Question: What does the text say?
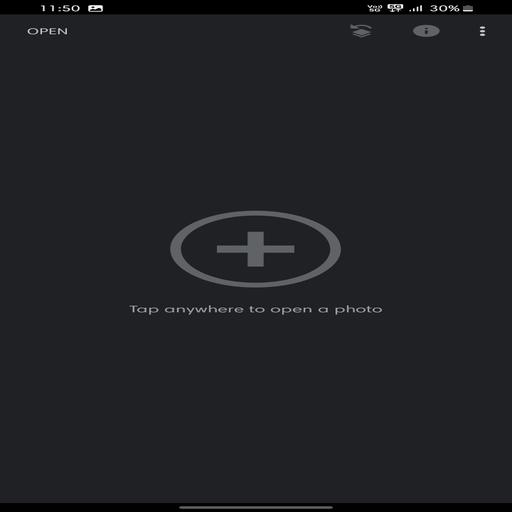
Answer: Tap anywhere